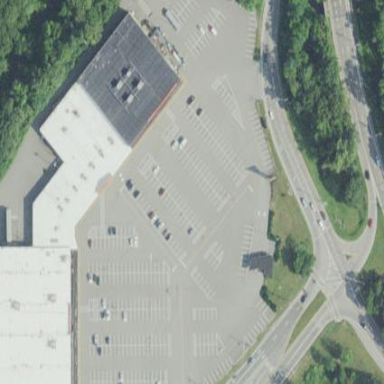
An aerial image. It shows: Retail building.